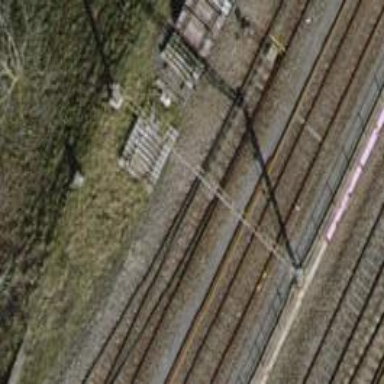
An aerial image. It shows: Railway spur track with electrified contact lines.